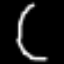
Label: octagon